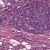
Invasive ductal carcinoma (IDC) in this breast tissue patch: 1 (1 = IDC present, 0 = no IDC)